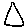
Label: triangle